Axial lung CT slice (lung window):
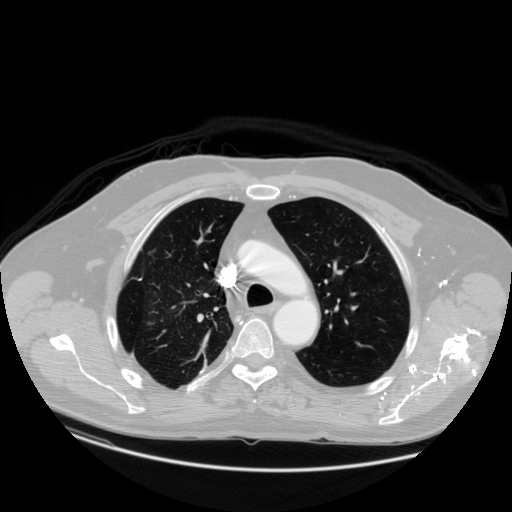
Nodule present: no